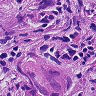
Metastatic tissue present: yes